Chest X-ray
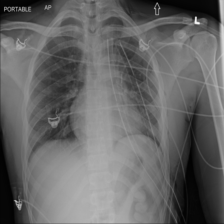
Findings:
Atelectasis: negative
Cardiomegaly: negative
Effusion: negative
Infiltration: negative
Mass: negative
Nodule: negative
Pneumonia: negative
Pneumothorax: negative
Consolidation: negative
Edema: negative
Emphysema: negative
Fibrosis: negative
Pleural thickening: negative
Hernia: negative